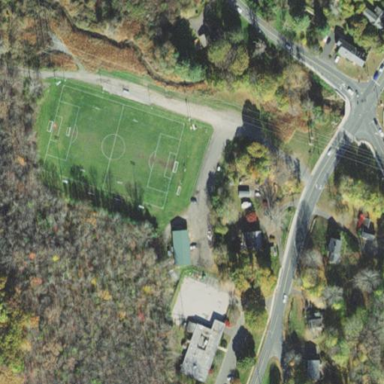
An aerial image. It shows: Soccer pitch for leisureland activities.